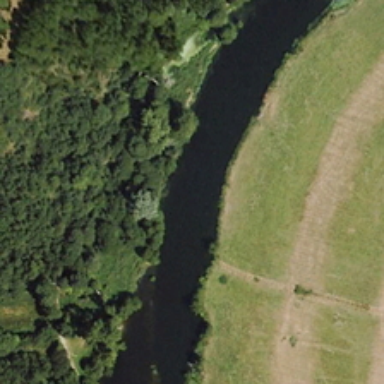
A large number of trees have been planted on both sides of the river .